Question: it seems the developers fail at explaining what this page should be about
phcprotostar is a 1:1 copy of protostar (except the added 'phc' letters).
see my screenshot:

what is this page about?
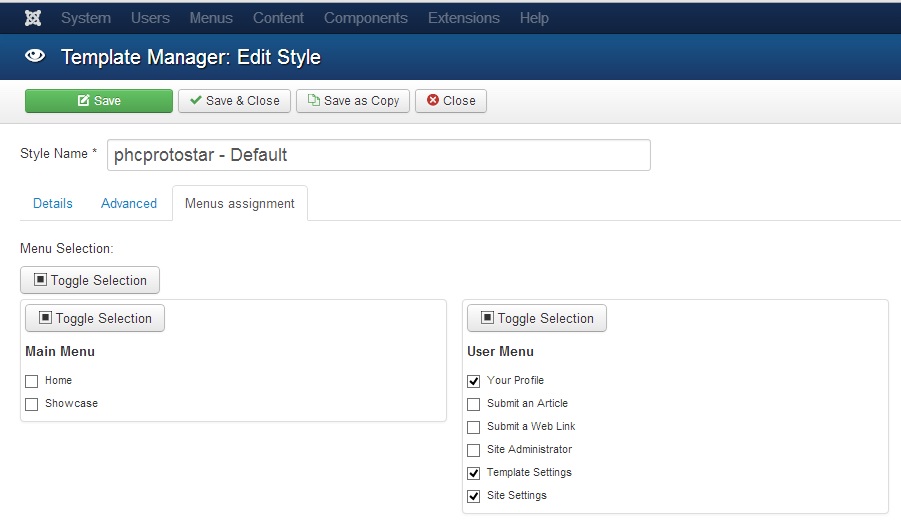
Answer: This screen is the template manager styles tab, rather than the template tab. A template can have as many styles as you like, you can then apply the styles to menu items as required.
An example of this is that you could copy the "protostar - Default" style to a new style called "protostar - News". You could then apply the "protostar - News" style to the news section of your site. This would enable you to adjust the settings in the "Advanced" tab for "protostar - News", and, for example, make the main or background color different, set a different logo, font or title.
So, in practice, a template style is a child of a template, allowing you to configure the template's style settings in different ways on different pages.
What is adjustable in the template style varies a lot from one template to the next, but in Protostar you can set:
- - - - - - - -
The Joomla documentation for this is at...
<URL>
...where it gives the description...
> The Template Manager: Styles screen was introduced in Joomla! 1.6. It
allows you to manage template styles which you can then apply to your
Joomla! installation. You can specify the default style to be applied
to web pages in the public and administrator interfaces. You can also
configure different styles for the various menu item web pages on your
site. Styles allow to you have multiple different configurations of a
template saved and then apply them on a site-wide or per-page basis.